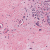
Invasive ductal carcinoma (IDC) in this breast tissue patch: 1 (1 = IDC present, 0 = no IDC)